Question: I would like to reproduce the following plot in MATLAB:

For instance, consider the following time series:
'''
a= [1,0.5,0.25, -0.5, -0.75,0.5,1.25, -0.8,0.1,0.2,0,3,0.8, -0.9, -1,1]
'''
How can I plot values above 0 in one color and values below another color?
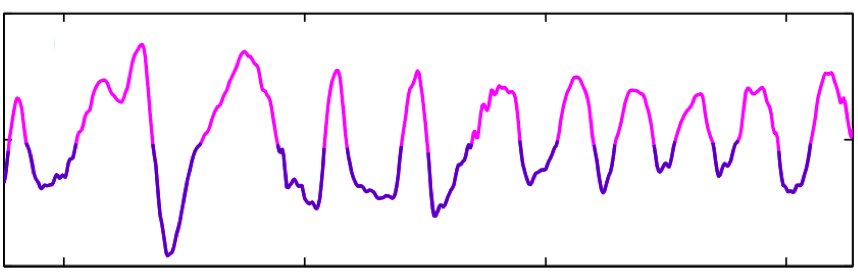
Answer: I suggest to first separate 'a' in two arrays, lets say 'a_lo' and 'a_hi'.
- 'a_lo''a''NaN'- 'a_hi''a''Nan'
So you will do something like this:
'''
a_lo = a;
a_hi = a;
for i = 1:length(a)
if a_lo(i) > 0
a_lo(i) = NaN;
end
if a_hi(i) < 0
a_hi(i) = NaN;
end
end
'''
Then you plot 'a_lo' and 'a_hi' with different colours, don't forget 'hold on' to plot the two curves together.
'''
plot(a_lo,'r'); hold on;
plot(a_hi,'b');
'''
Here is an example of what I could obtain with a sine wave:
<URL>